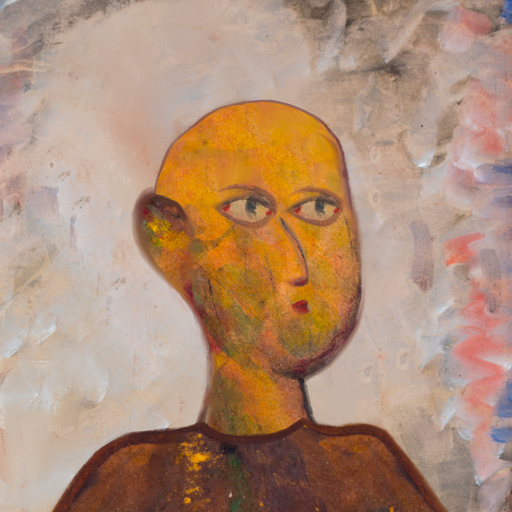
Background: Roy_Bahadur, Head And Neck Side: Gypsy_Mother, Face Side: GypsyMother, Bust: Comrade, Hair Side: Blank, Head Accessory: Blank, Second Necklace: Blank, Necklace: Blank, Baby: Blank